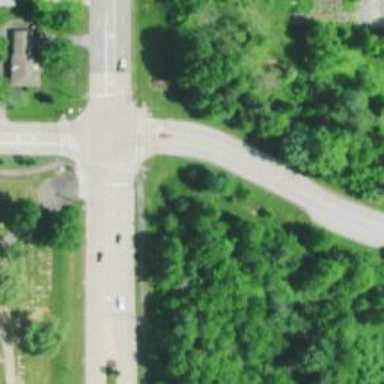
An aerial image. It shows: Marked crossing on footway.